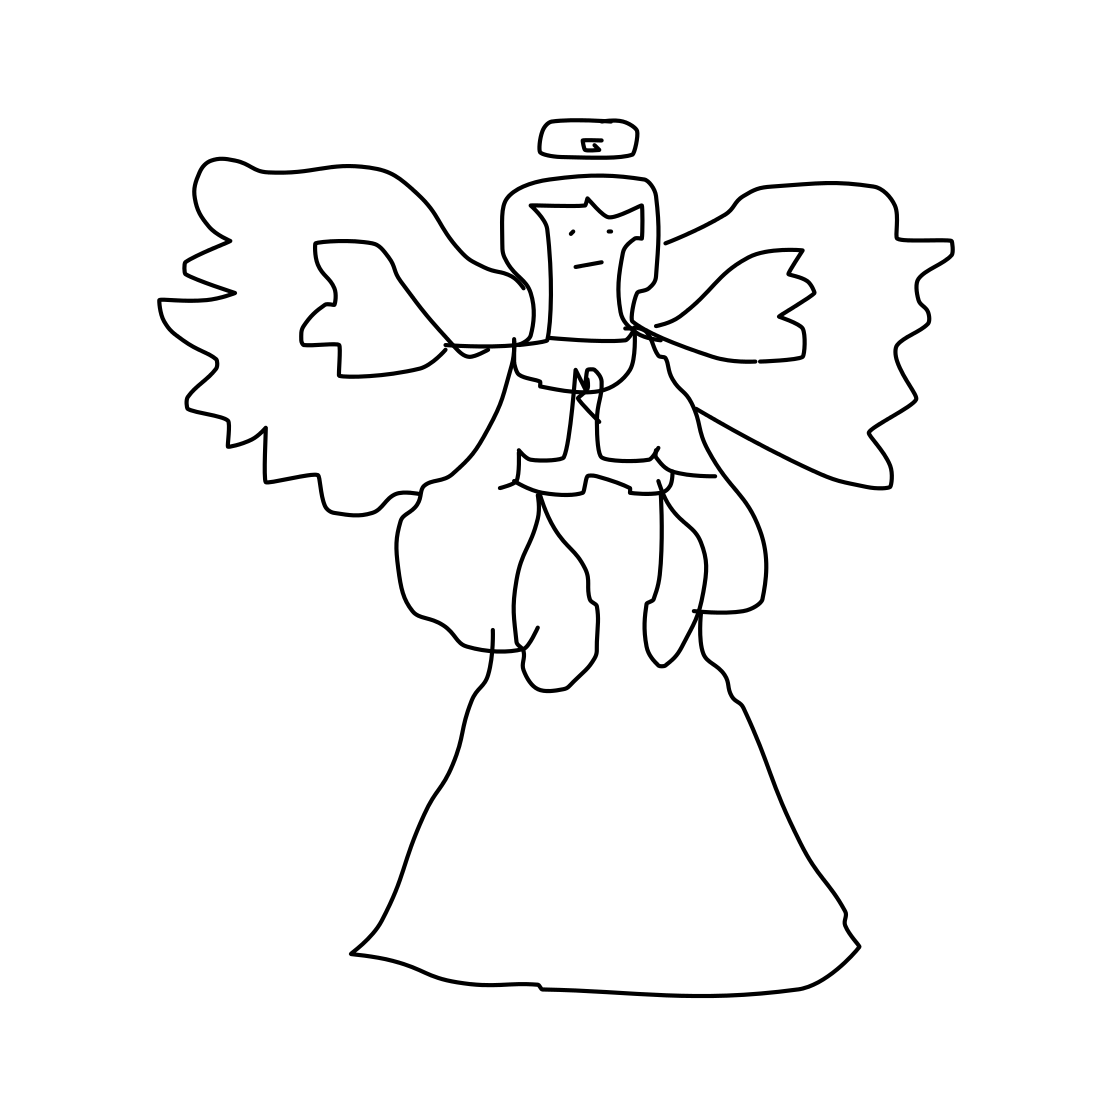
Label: angel